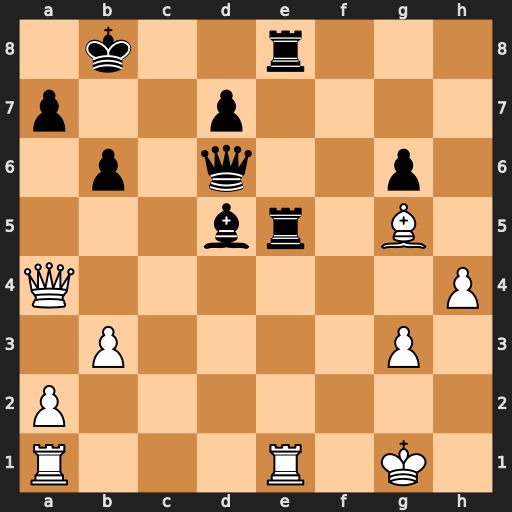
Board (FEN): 1k2r3/p2p4/1p1q2p1/3br1B1/Q6P/1P4P1/P7/R3R1K1
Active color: w
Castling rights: -
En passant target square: -
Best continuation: Rxe5 Rxe5 Bf4 Qc5+ Kf1